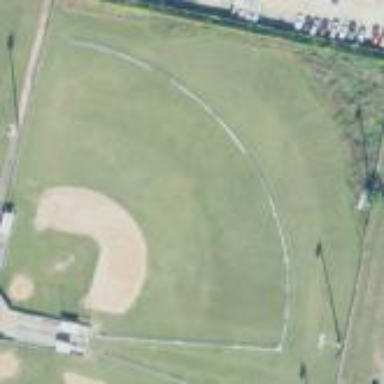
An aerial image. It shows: Baseball pitch for leisure and sports activities.